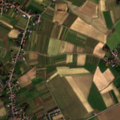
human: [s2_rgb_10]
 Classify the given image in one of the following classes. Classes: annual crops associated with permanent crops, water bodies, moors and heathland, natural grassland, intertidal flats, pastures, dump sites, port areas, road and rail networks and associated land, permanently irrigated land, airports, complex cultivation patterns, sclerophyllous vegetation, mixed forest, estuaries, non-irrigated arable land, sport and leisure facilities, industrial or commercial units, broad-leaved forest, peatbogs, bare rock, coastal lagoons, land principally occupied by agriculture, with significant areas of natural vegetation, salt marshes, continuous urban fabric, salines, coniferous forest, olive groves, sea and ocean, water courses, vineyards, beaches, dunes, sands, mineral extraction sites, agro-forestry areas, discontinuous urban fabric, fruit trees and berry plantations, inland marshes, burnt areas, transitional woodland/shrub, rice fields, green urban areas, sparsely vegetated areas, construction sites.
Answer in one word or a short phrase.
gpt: discontinuous urban fabric, non-irrigated arable land, pastures, complex cultivation patterns